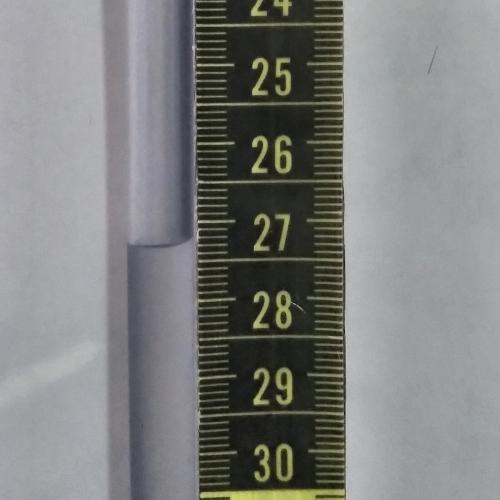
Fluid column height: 27.2 cm